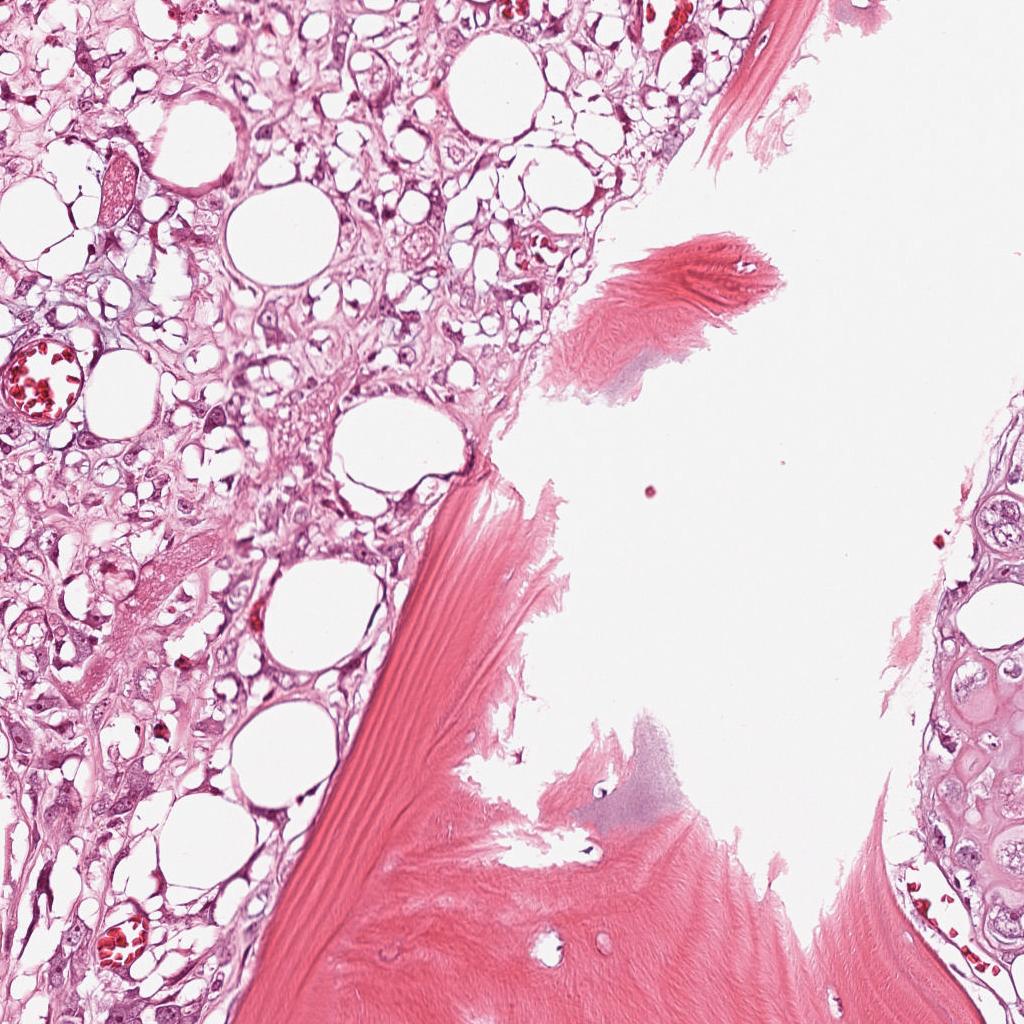
Label: Viable